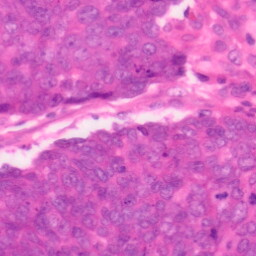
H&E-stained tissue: Colon